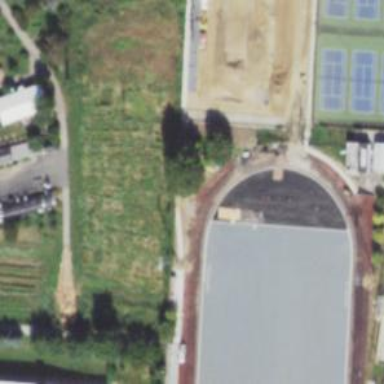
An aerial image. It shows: Track in leisure land.